Question: I have an existing project for WatchKit and with the new WatchOS release Apple have implemented a method called 'presentAudioRecordingControllerWithOutputURL' to record audio from AppleWatch.
When I call this method I have two compilations errors. I imagine that I have to add or include something more but I don't know what I have to change in my project.

Errors:
'''
/path/myProject WatchKit Extension/AWMessagesController.m:278:56: 'WKAudioRecordingPresetWideBandSpeech' is unavailable: not available on iOS
/path/myProject WatchKit Extension/AWMessagesController.m:277:11: 'presentAudioRecordingControllerWithOutputURL:preset:maximumDuration:actionTitle:completion:' is unavailable: not available on iOS
'''
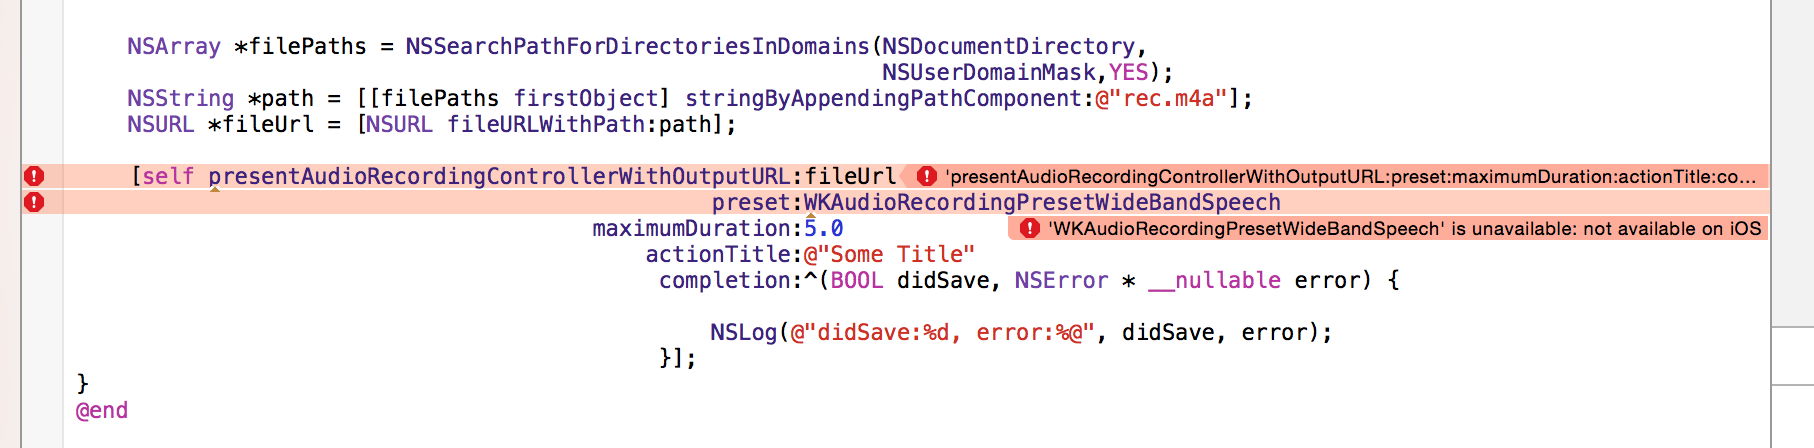
Answer: 'presentAudioRecordingControllerWithOutputURL' cannot be used in an iOS extension. You have to migrate your code appropriately (e.g., copy files to the watch target). Refer to <URL>.